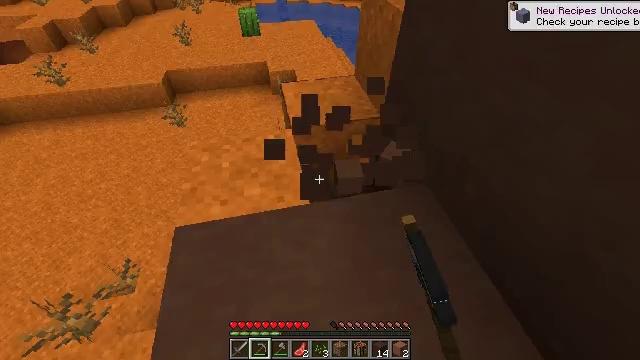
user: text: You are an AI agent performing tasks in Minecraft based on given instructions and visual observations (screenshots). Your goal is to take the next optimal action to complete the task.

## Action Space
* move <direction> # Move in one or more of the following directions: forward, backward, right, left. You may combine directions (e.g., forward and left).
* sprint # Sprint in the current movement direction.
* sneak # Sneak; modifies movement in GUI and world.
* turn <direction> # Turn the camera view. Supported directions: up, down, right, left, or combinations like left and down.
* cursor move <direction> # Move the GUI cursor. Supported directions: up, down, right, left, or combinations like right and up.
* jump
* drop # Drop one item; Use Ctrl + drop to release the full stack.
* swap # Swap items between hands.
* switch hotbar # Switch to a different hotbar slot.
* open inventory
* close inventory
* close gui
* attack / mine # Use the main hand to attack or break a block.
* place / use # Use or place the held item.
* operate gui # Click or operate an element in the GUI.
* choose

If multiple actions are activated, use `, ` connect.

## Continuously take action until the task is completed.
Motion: motion action
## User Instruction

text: Digging brown terracotta from a structure.
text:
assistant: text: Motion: attack / mine